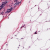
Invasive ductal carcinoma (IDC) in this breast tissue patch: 0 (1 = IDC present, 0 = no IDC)